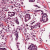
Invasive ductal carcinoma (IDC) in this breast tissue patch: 1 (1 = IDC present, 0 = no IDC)